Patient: sex M, age 58
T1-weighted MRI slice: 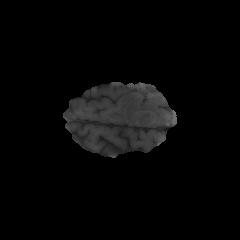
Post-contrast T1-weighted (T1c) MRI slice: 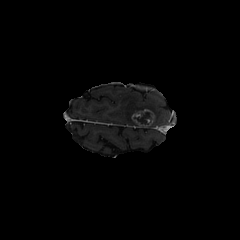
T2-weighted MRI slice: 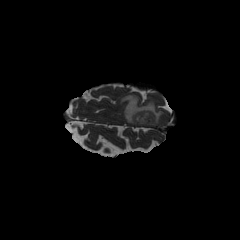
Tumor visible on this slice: yes
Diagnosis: Glioblastoma, IDH-wildtype
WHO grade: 4